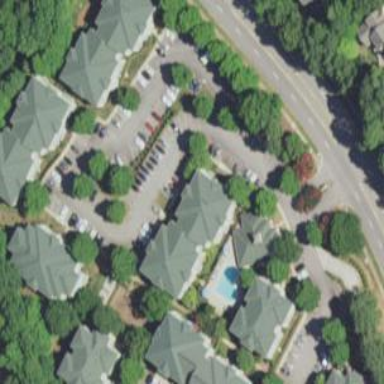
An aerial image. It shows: Residential building.